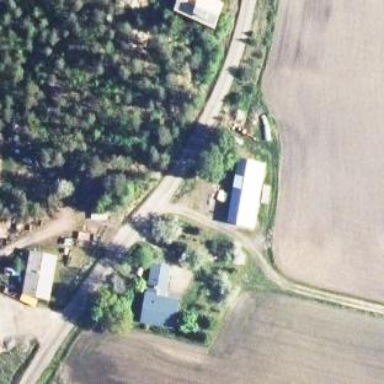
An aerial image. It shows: Farm.